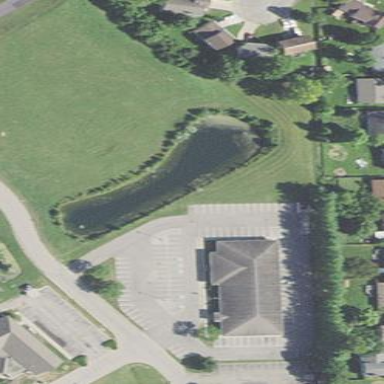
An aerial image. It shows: Peaceful pond surrounded by nature.